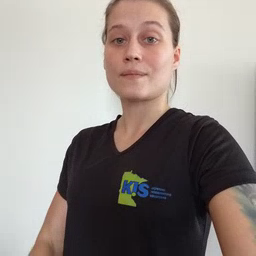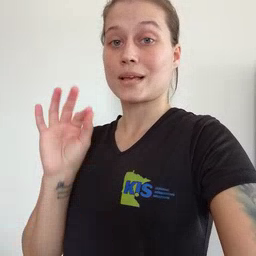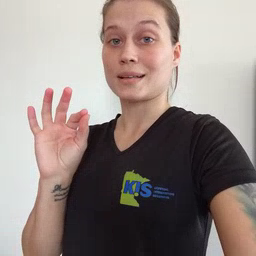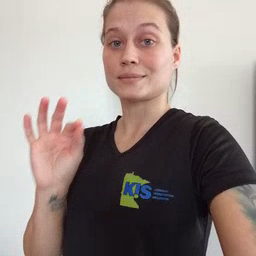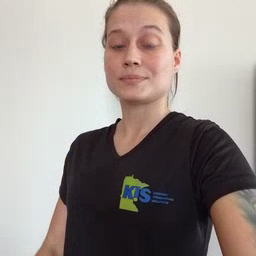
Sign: find